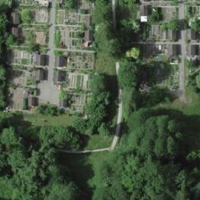
EUNIS habitat code: 53
Species observed at this site:
Agrostemma githago
Aphantopus hyperantus